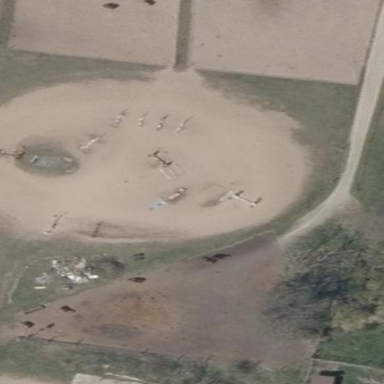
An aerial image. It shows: Equestrian pitch for leisure land activities.